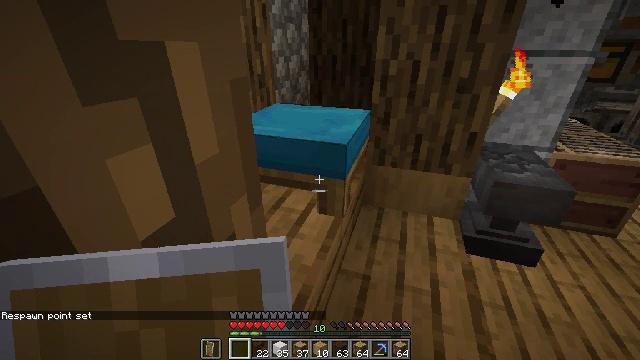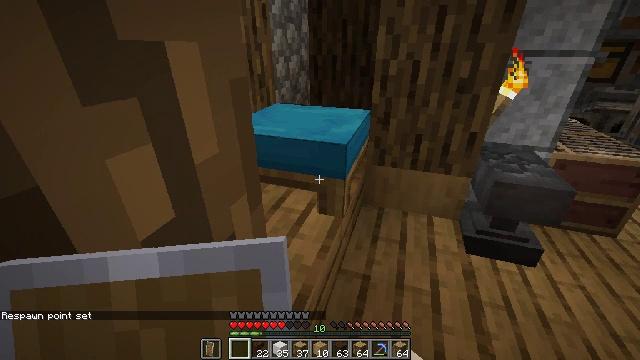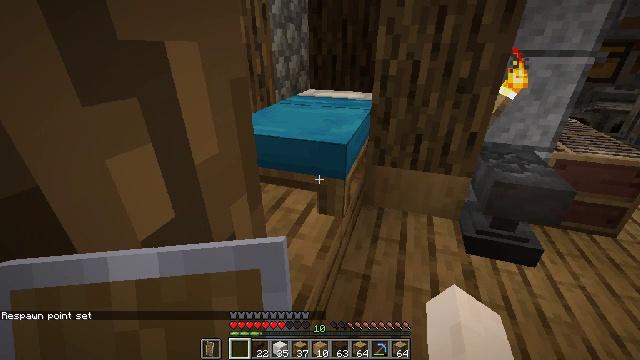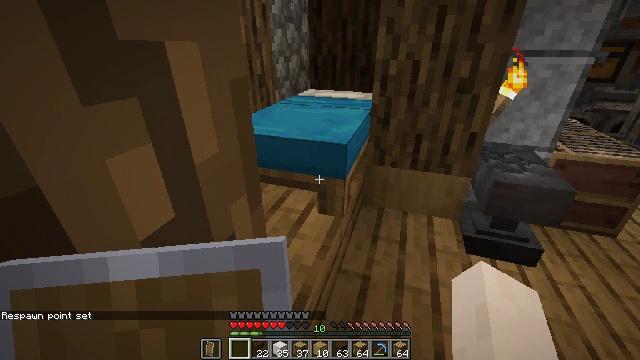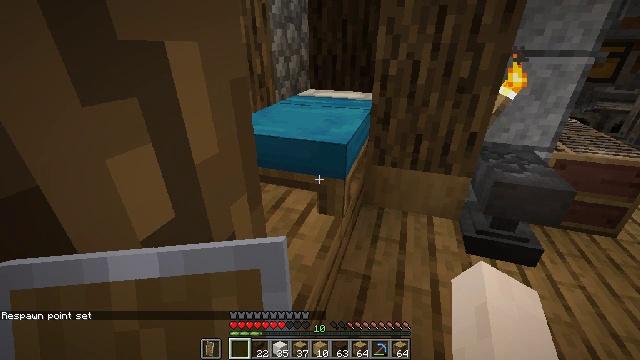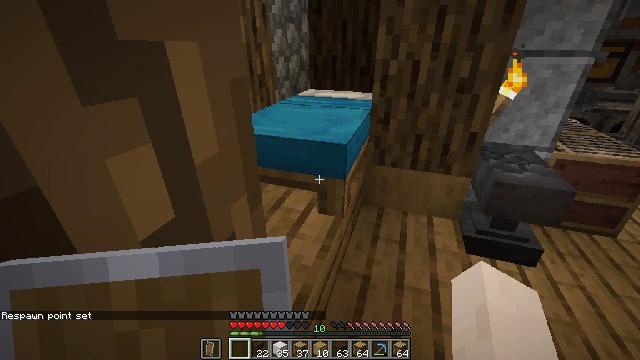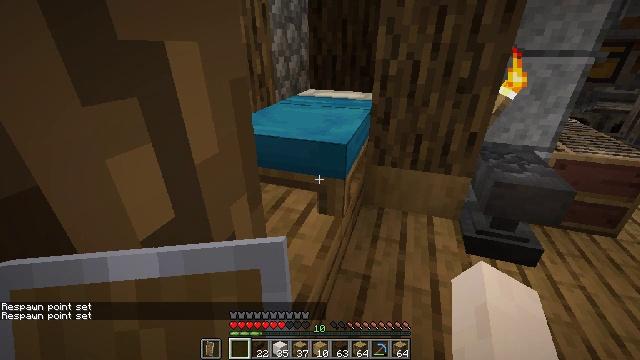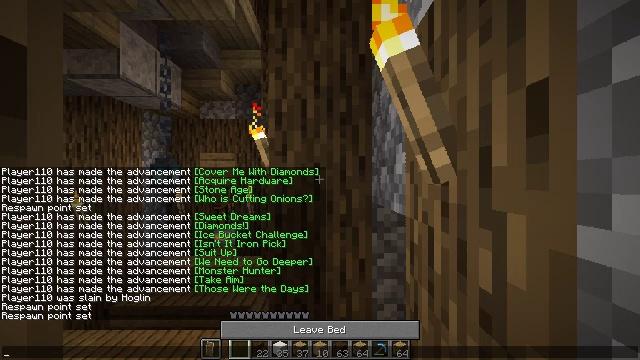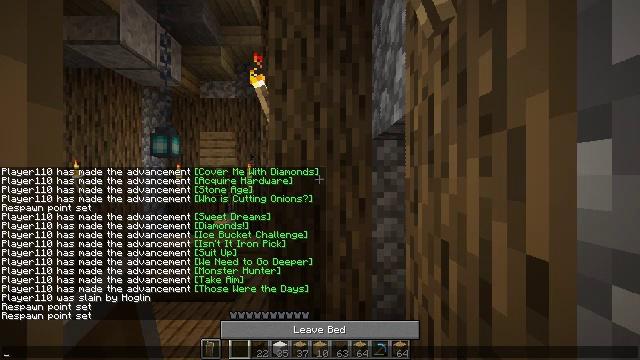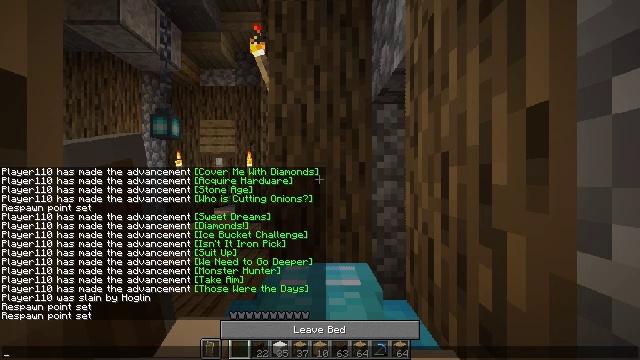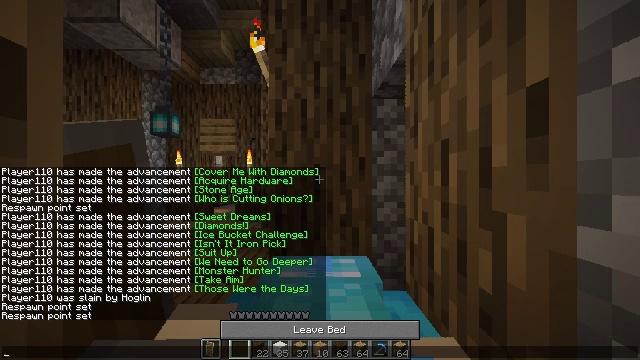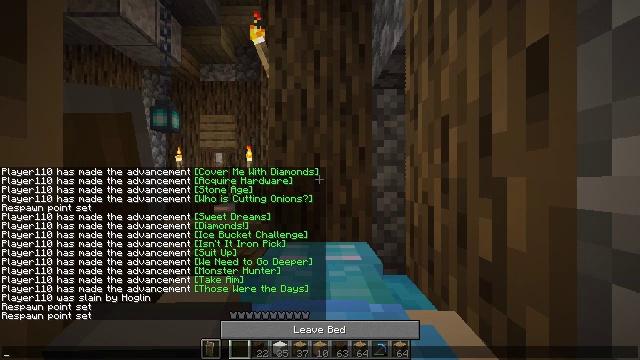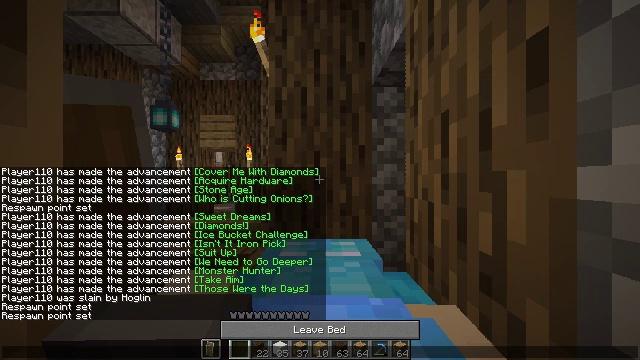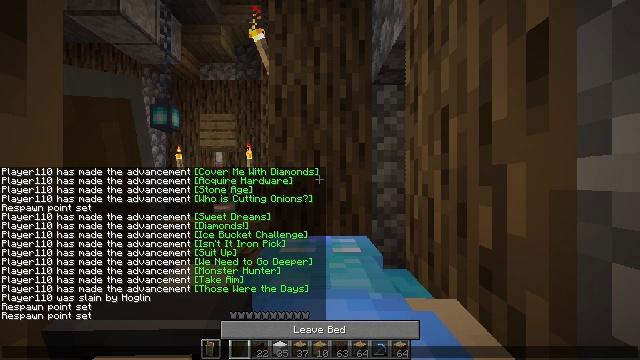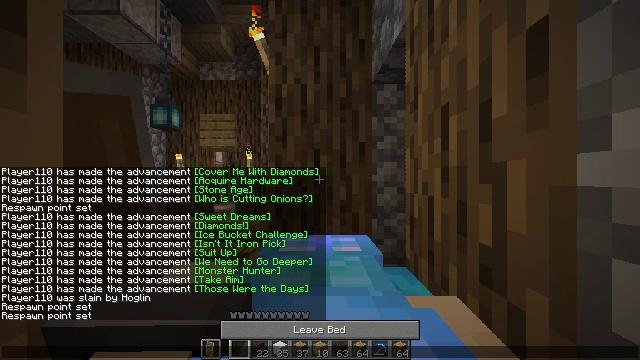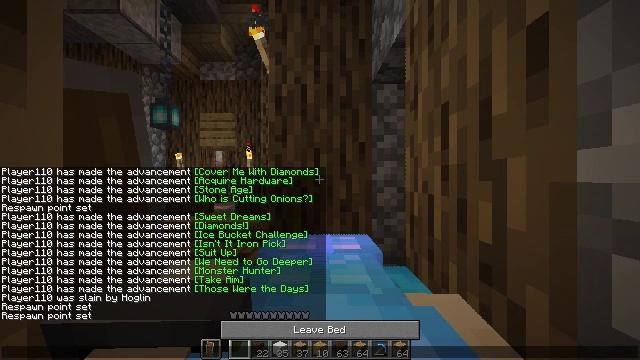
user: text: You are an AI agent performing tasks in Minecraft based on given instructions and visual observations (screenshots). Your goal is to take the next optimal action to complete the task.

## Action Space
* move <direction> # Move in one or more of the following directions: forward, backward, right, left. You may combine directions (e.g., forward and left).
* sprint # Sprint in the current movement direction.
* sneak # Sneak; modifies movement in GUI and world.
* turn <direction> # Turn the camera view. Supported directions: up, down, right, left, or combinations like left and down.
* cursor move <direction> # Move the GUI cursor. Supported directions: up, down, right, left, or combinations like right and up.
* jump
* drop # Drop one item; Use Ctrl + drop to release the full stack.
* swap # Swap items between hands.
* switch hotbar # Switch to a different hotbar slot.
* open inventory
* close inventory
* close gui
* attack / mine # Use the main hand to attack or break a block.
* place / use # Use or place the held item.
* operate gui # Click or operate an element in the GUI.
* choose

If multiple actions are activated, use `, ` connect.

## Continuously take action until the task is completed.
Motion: motion action
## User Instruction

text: Collect the dark oak stairs by mining.
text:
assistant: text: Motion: use / place
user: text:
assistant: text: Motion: use / place
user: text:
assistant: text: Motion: use / place
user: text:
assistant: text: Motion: no_op
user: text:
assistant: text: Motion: no_op
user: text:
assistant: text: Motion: no_op
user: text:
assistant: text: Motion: no_op
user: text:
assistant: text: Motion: open gui
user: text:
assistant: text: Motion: no_op
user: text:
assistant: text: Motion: no_op
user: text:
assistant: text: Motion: no_op
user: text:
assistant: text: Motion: no_op
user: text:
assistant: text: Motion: no_op
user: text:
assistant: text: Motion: no_op
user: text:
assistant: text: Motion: no_op
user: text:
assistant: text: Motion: no_op
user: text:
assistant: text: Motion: no_op
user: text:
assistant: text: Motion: no_op
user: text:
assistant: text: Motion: no_op
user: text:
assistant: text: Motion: no_op
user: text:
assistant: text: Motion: no_op
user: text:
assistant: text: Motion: no_op
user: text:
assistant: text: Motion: no_op
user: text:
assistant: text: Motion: no_op
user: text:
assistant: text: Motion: no_op
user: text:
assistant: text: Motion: no_op
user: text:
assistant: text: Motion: no_op
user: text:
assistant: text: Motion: no_op
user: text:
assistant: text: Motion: no_op
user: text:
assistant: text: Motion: no_op